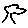
Label: tree